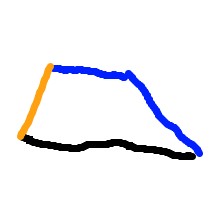
Shape: trapezoid